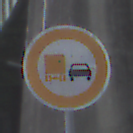
Verkehrszeichen: UeberholverbotKraftfahrzeuge
Umgebung: Outdoor, Suburban
Tageszeit: MorningAfternoon
Wetter: Overcast
Licht: Natural
Jahreszeit: NotSpecified
Kontrast: LowContrast